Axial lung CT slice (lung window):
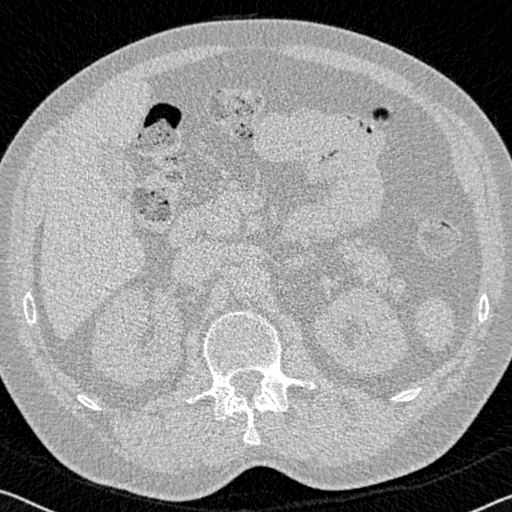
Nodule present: no